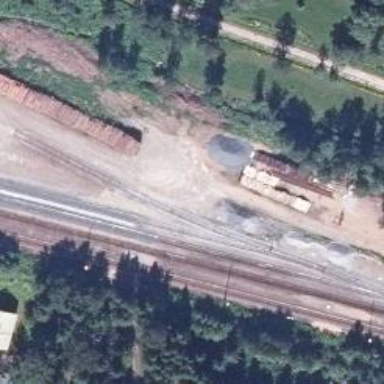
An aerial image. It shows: Wedge is used for the railway derail.